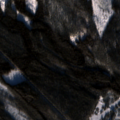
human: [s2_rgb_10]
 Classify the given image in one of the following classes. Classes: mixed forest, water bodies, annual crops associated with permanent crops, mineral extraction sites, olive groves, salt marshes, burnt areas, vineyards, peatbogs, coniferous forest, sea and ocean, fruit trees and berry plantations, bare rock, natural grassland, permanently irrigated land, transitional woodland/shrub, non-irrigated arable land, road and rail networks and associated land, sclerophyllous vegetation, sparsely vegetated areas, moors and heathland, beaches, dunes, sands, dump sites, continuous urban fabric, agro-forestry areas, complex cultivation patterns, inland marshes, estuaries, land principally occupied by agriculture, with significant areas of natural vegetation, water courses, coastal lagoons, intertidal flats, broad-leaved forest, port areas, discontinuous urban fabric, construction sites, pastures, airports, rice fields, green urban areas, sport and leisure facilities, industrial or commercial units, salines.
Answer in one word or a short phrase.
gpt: mineral extraction sites, coniferous forest, mixed forest